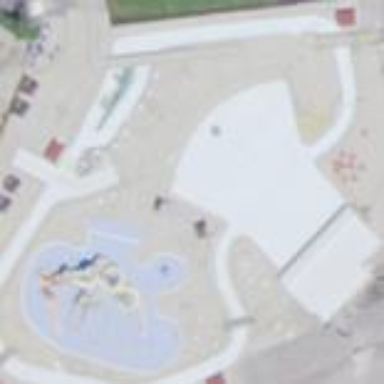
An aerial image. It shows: Water park with lazy river attraction.